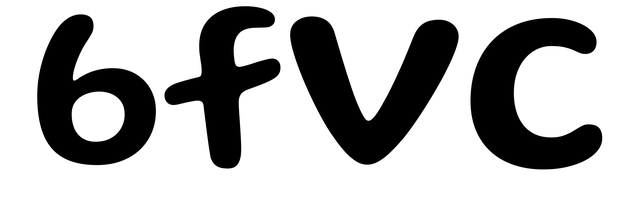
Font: Gluten_Medium